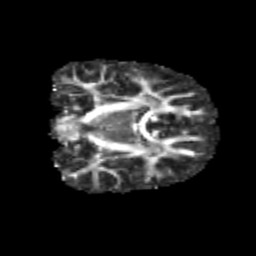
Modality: FA
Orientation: coronal
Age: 9
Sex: male
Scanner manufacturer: siemens
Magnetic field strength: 3 T
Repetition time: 3.8 s
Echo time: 0.07 s